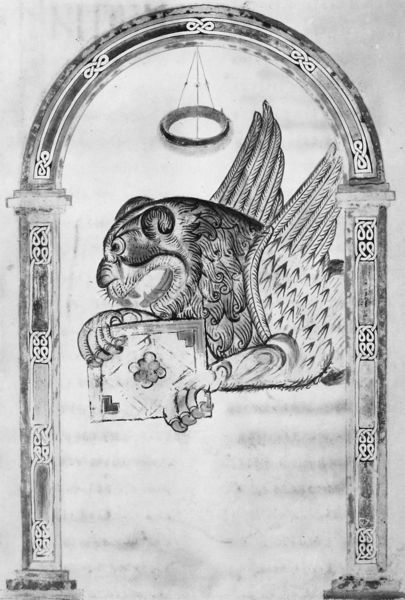
Titel: Codex Millenarius Maior
Institution: Kremsmünster, Stiftsbibliothek
Schlagwörter: adler, feder, flügel, vogel, weiß, blume, finger, grau, lampe, schwarz, symbol, säulen, tür, zeichnung, tier, hochformat, ornament, bibel, federn, rahmen, bild, gotik, locken, fliegen, rund, mähne, bogen, pilaster, rundbogen, ornamente, leuchter, pfoten, ring, exotisch, tor, buch, torbogen, druck, schwarzweiss, radierung, stich, seite, krallen, kranz, kopie, portal, kerzenhalter, gebiss, heiligenschein, zähne, maul, mittelalter, fabelwesen, löwe, chimäre, tatzen, kapitel, monster, markus, buchmalerei, pranken, evangelist, fabeltier, karolingisch, brüllen, krenz, figner, lampte, mrakus, löwen mit flügeln,lampenring